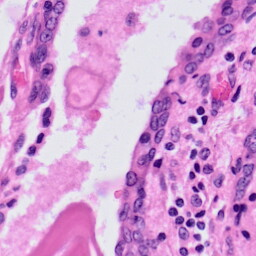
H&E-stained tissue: Prostate